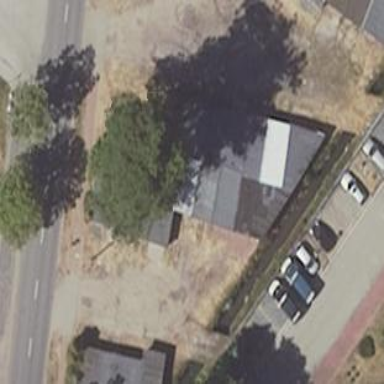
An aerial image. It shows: Group of garages.